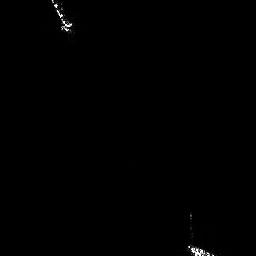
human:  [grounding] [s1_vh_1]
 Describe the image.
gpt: In the satellite image, there is  <ref>1 medium ship </ref> <box>[[17, 0, 27, 11, 0]]</box> located at top left,  <ref>1 medium ship </ref> <box>[[71, 80, 84, 99, 0]]</box> located at bottom right.